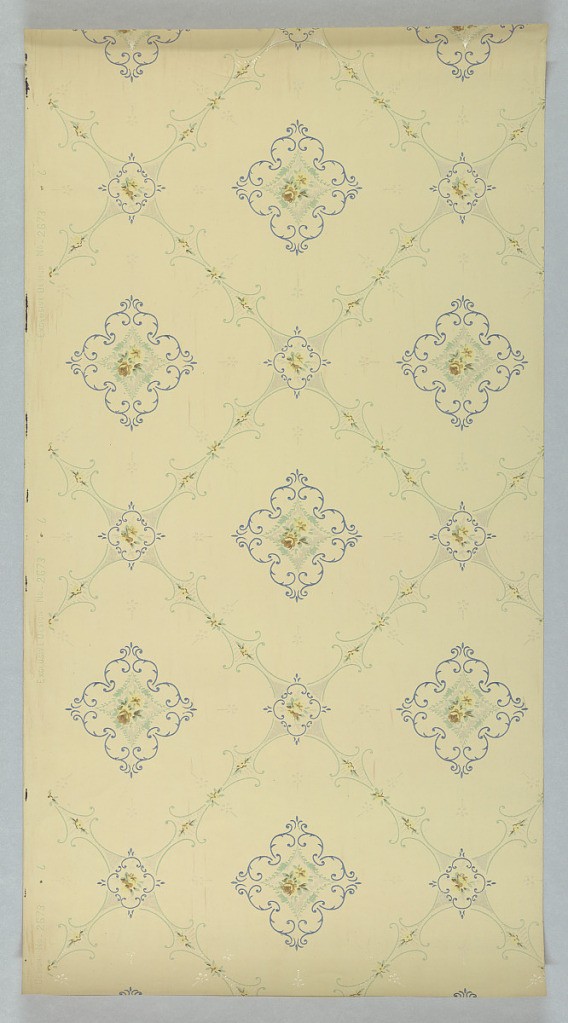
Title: Ceiling paper
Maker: Maxwell & Co., S.A., Chicago, Illinois, USA
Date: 1905–1915
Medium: Machine-printed paper, liquid mica
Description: Grid or trellis format having a very geometric format. Square medallion centered in each grid with smaller square motif at each intersection. Printed in shades of blue and yellow with mica flourishes on off-white ground.